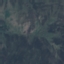
Land use / land cover: HerbaceousVegetation